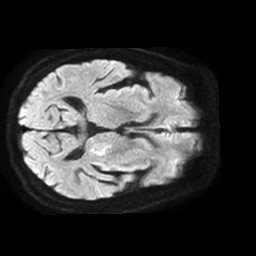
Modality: TRACE
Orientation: axial
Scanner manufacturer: philips
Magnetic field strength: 1.5 T
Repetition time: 3.613 s
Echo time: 0.07039 s